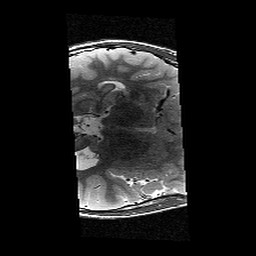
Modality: T2w
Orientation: axial
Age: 11
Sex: male
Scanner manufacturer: siemens
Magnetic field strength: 3 T
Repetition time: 9.23 s
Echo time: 0.067 s